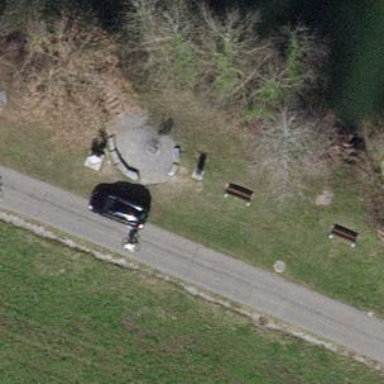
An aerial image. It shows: Picnic site with BBQ amenities.